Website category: book
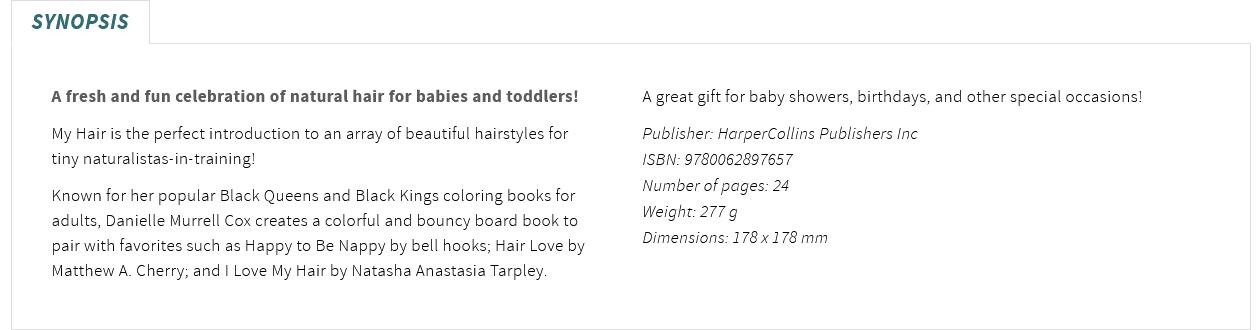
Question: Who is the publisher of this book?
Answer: HarperCollins Publishers Inc

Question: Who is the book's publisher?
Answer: HarperCollins Publishers Inc

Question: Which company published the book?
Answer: HarperCollins Publishers Inc

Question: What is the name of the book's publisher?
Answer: HarperCollins Publishers Inc

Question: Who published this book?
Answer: HarperCollins Publishers Inc

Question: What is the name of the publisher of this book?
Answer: HarperCollins Publishers Inc

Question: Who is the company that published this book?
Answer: HarperCollins Publishers Inc

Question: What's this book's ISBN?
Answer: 9780062897657

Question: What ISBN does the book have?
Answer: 9780062897657

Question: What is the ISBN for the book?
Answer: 9780062897657

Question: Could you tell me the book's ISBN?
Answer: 9780062897657

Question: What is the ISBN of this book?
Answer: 9780062897657

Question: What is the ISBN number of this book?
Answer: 9780062897657

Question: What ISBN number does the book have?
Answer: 9780062897657

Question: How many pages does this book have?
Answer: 24

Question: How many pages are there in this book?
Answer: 24

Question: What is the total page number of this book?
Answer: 24

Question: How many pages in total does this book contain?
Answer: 24

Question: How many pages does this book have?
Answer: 24

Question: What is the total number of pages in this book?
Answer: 24

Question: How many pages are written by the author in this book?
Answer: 24

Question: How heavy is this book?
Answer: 277 g

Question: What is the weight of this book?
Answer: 277 g

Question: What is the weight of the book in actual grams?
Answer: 277 g

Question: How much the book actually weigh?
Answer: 277 g

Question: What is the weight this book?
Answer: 277 g

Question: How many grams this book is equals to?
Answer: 277 g

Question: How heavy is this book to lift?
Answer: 277 g

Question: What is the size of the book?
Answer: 178 x 178 mm

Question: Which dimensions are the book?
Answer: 178 x 178 mm

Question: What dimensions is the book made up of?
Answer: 178 x 178 mm

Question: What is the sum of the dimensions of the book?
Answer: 178 x 178 mm

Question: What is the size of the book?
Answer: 178 x 178 mm

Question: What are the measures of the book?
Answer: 178 x 178 mm

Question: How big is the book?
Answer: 178 x 178 mm